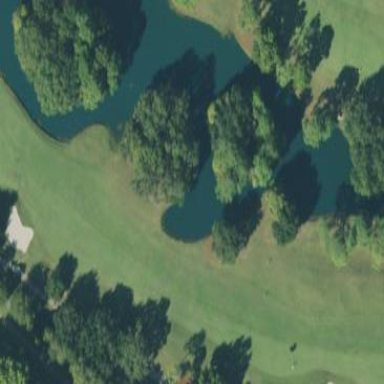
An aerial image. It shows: Golf fairway in the image.